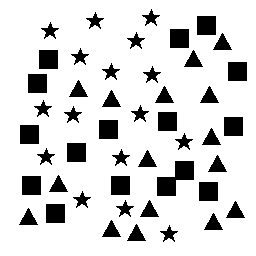
Squares: 16
Triangles: 16
Stars: 16
Total shapes: 48